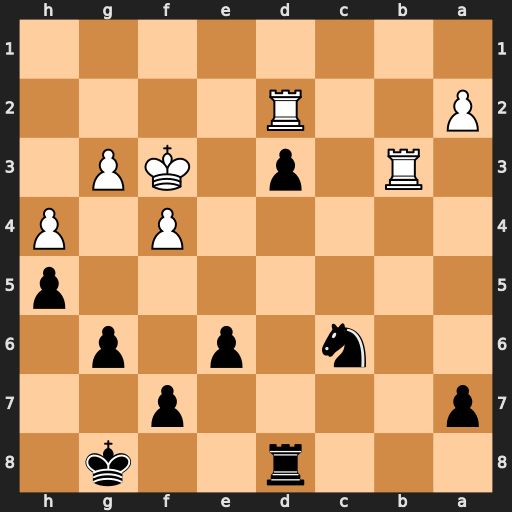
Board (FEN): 3r2k1/p4p2/2n1p1p1/7p/5P1P/1R1p1KP1/P2R4/8
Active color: b
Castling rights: -
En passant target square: -
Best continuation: Nd4+ Kf2 Nxb3